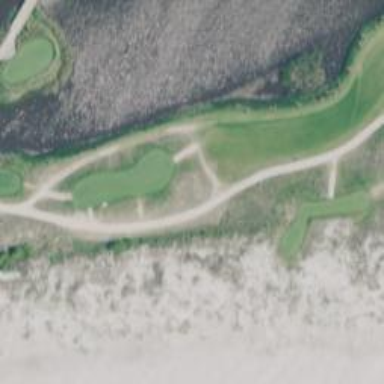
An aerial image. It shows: Pathway for golfing.